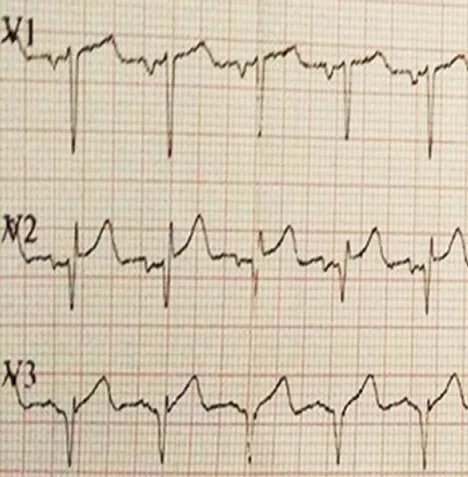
Electrocardiogram shows ST-segment elevation of 2 mm in leads V2 and V3.
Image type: electrography (ekg)